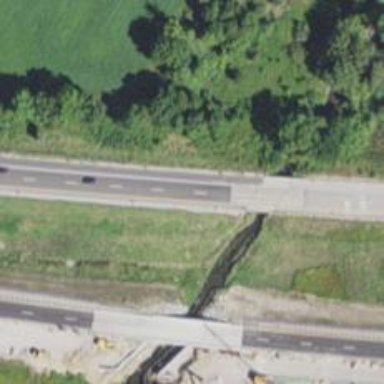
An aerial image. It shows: Asphalt motorway.